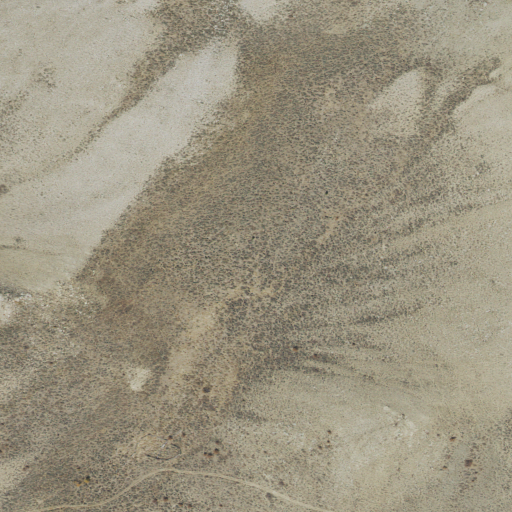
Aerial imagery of mountain in Utah named Dove Creek Mountains containing only shrub